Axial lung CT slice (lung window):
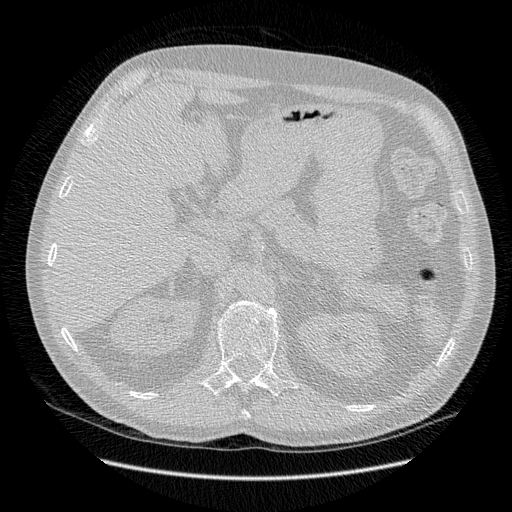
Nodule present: no